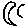
Label: moon